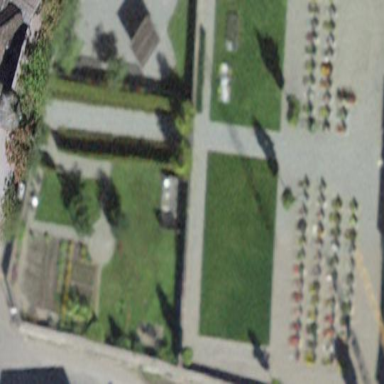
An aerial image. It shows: Cemetery.